Question: Uploaded an application to Amazon App store. I noticed under authorship it just says Developer.
Is Amazon selective about what developers get an author page or will this be updated later?
---

---
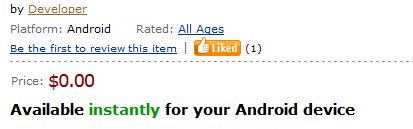
Answer: I believe that field is determined by what you wrote in the "Developer or Company" field during your profile creation. I don't think you can change it after the fact, you may need to create a new profile if you want to change it.